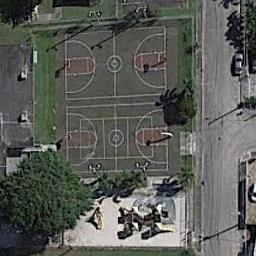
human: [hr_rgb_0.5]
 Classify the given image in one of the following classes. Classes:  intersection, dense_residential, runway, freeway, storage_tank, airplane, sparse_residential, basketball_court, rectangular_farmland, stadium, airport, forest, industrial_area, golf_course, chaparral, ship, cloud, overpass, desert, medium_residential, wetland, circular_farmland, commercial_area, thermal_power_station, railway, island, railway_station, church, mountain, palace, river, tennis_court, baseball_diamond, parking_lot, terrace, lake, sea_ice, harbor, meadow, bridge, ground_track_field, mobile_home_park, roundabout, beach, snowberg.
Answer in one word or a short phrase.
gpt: basketball_court